Interaction volume radius: 10 \u00c5
Interaction volume height: 25 \u00c5
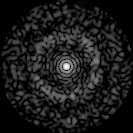
Disorder parameter: 0.8164